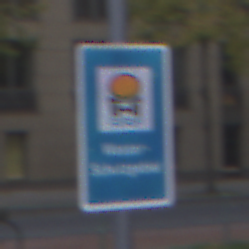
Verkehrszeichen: Wasserschutzgebiet
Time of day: SunriseSunset
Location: Outdoor (Urban)
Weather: PartlyCloudy
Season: NotSpecified
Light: Natural